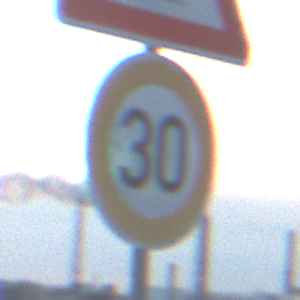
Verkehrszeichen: Geschwindigkeit30
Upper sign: UnzureichendesLichtraumprofil
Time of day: SunriseSunset
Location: Outdoor (Nature)
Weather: PartlyCloudy
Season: NotSpecified
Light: Natural